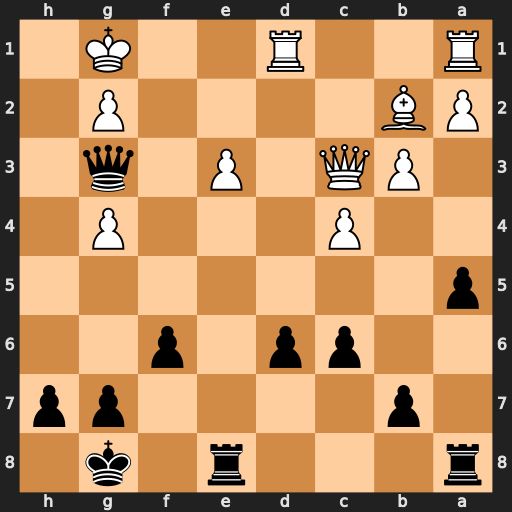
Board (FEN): r3r1k1/1p4pp/2pp1p2/p7/2P3P1/1PQ1P1q1/PB4P1/R2R2K1
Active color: b
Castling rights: -
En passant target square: -
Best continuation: Rxe3 Qc2 Rae8 Qf2 Qxf2+ Kxf2 Re2+